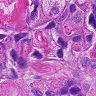
Metastatic tissue present: yes